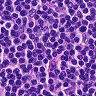
Metastatic tissue present: no